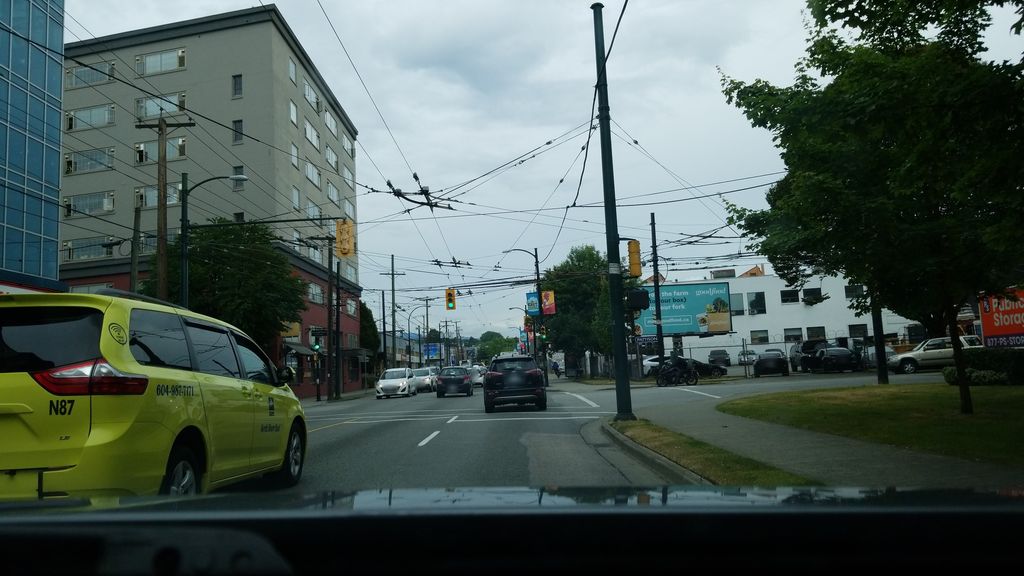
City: vancouver